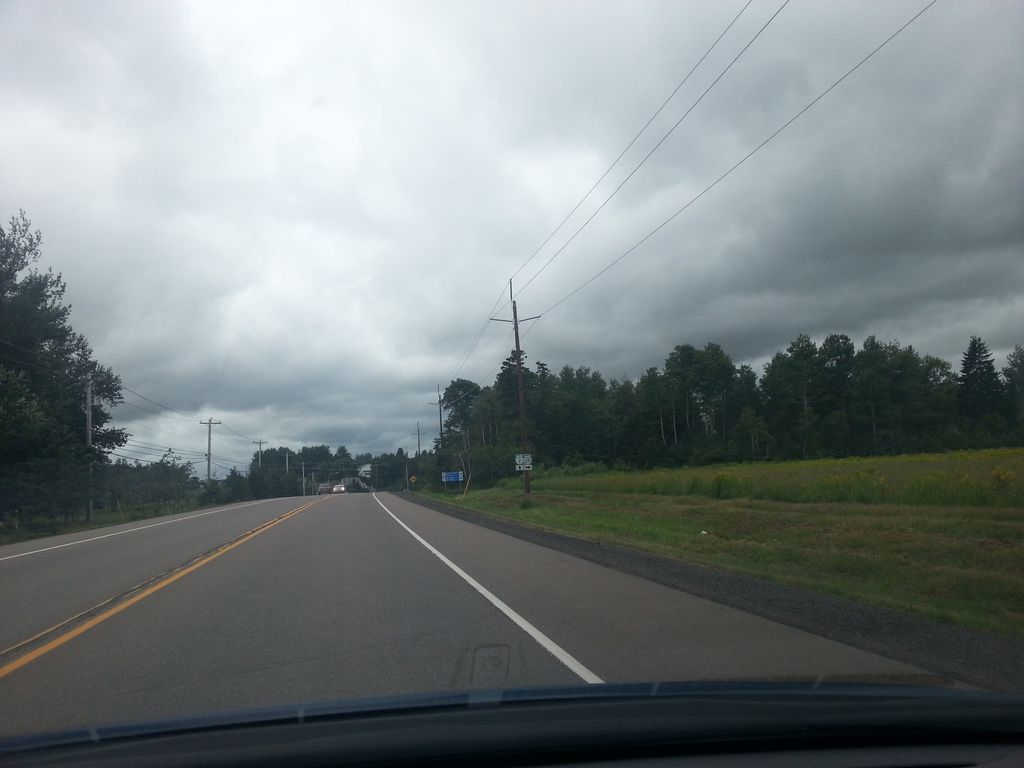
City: charlottetown